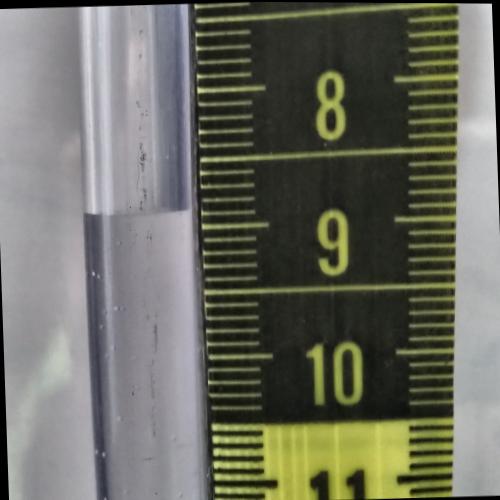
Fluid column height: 8.9 cm